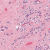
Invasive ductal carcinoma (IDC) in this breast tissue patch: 1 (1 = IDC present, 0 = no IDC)